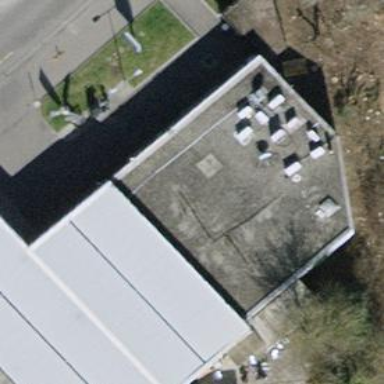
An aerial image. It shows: Convenience shop.